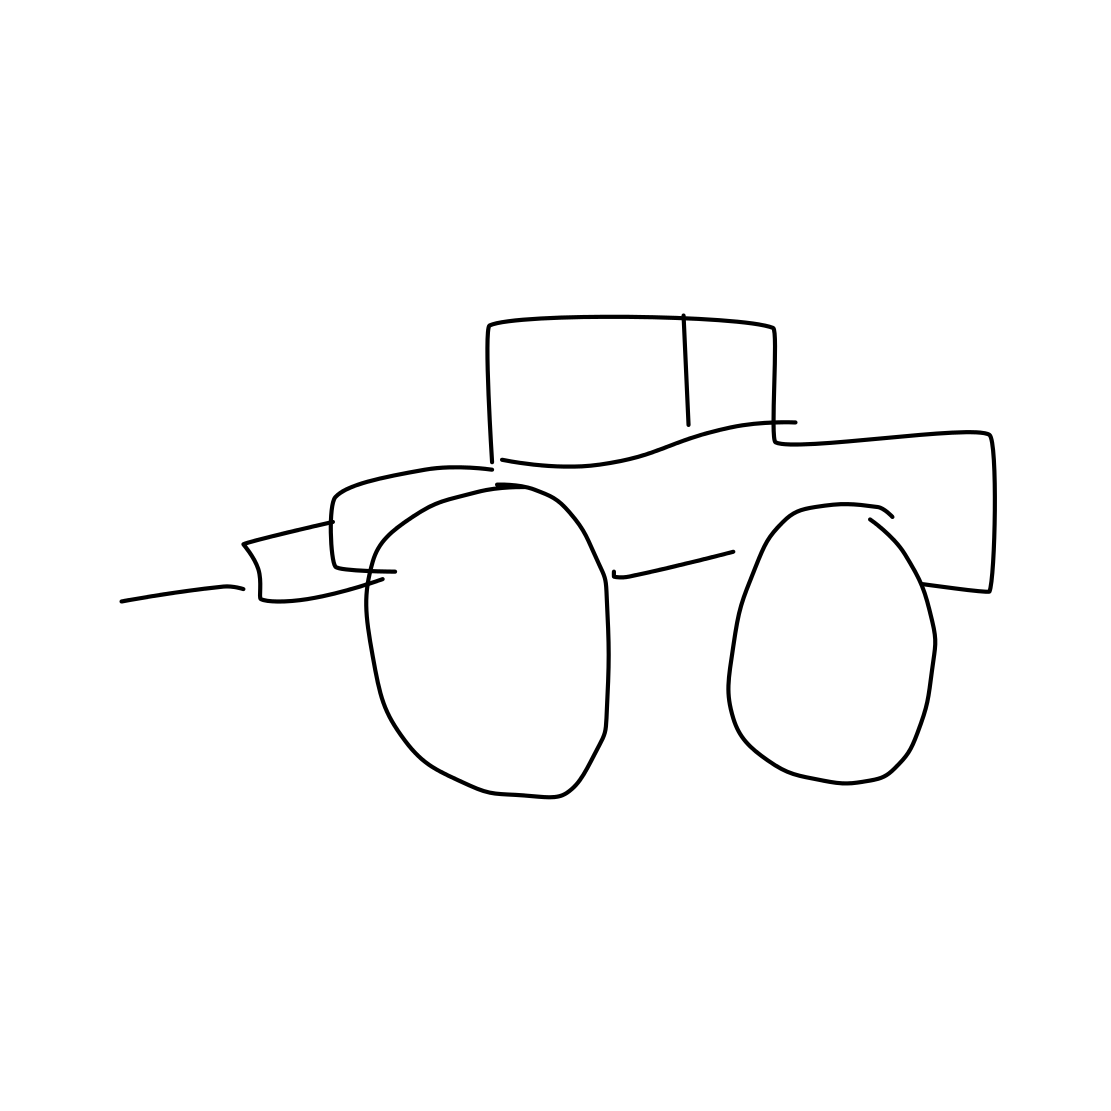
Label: tractor